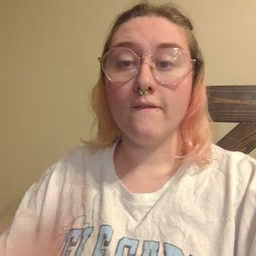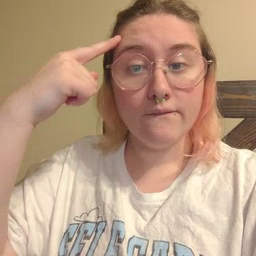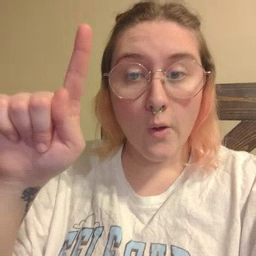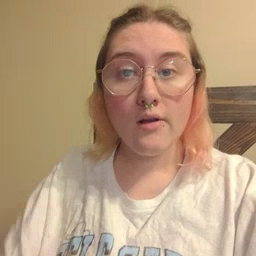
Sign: for